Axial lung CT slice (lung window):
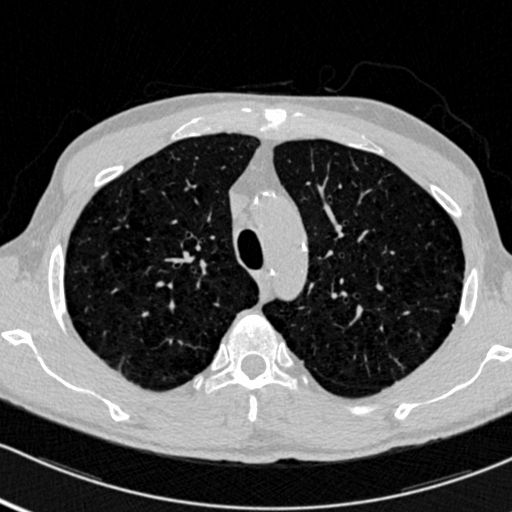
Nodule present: no